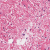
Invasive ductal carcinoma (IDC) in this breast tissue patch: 0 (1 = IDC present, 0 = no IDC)